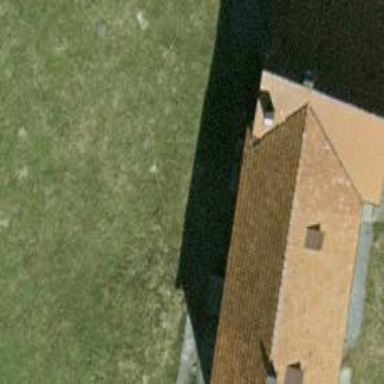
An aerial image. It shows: Simple house.